Question: I have a little bit problem that displaying list data to TextView in Android. My scenario is I have a with Default One . Inside table row, I has been created new . Then, Four created inside . I adding some default value to this textview. My default value is
> 1, 2014-02-05, S02, 20
Here my code snippet for above scenari0.
'''
<TableLayout
android:layout_width="fill_parent"
android:layout_height="wrap_content"
android:background="@color/sync_history_table_color"
android:id="@+id/history_table"
android:orientation="vertical"
>
<TableRow
android:layout_width="fill_parent"
android:layout_height="wrap_content"
android:orientation="horizontal"
android:paddingTop="1dp"
android:id="@+id/row_start">
<LinearLayout
android:layout_width="fill_parent"
android:layout_height="30dp" android:id="@+id/row_linear" android:layout_weight="1"
android:background="@color/isp_home_color">
<TextView android:layout_width="0dp" android:layout_height="match_parent" android:text="@string/sync_default_no"
android:id="@+id/history_display_no" android:layout_weight="0.165"
android:gravity="center_vertical|left" android:paddingLeft="10dp"
android:textColor="@color/sync_history_text_color"/>
<TextView android:layout_width="0dp"
android:layout_height="match_parent"
android:text="@string/sync_default_date"
android:id="@+id/history_display_date"
android:layout_weight="0.5"
android:layout_gravity="center"
android:gravity="center"
android:textColor="@color/sync_history_text_color"/>
<TextView
android:layout_width="0dp"
android:layout_height="match_parent"
android:text="@string/sync_default_order"
android:id="@+id/history_display_orderid"
android:layout_weight="0.5"
android:layout_gravity="center"
android:gravity="center"
android:textColor="@color/sync_history_text_color"/>
<TextView
android:layout_width="0dp"
android:layout_height="match_parent"
android:text="@string/sync_default_qty"
android:id="@+id/history_display_quantity" android:layout_weight="0.5" android:layout_gravity="center"
android:gravity="center"
android:textColor="@color/sync_history_text_color"/>
</LinearLayout>
</TableRow>
</TableLayout>
'''

Actually, I want to create dynamically , and . Then, I put the list result to add these. The list result come from sqlite db. But, I can't get what I want. Here my code for looping the list and display the result. But, I got my . Please pointing to me how can I get this. Thanks.
Here snippet for display list.
'''
public void displayHistory(){
List<IspHistoryListObject> historyList = sqlaccess.getAllItems();
TableLayout showRow = (TableLayout) findViewById(R.id.history_table);
int count = 0;
for(IspHistoryListObject hl : historyList) {
count++;
TableRow tr = new TableRow(this);
LinearLayout ll = new LinearLayout(this);
ll.setLayoutParams(new LinearLayout.LayoutParams(50,30));
TextView tv_sync_no = new TextView(this);
TextView tv_sync_date = new TextView(this);
TextView tv_sync_orderid = new TextView(this);
TextView tv_sync_qty = new TextView(this);
tv_sync_no.setText(String.valueOf(count));
tv_sync_date.setText(hl.getSyncDate().substring(0,10));
tv_sync_orderid.setText(hl.getSyncOrderIdRef());
tv_sync_qty.setText(String.valueOf(hl.getQty()));
ll.addView(tv_sync_no);
ll.addView(tv_sync_date);
ll.addView(tv_sync_orderid);
ll.addView(tv_sync_qty);
tr.addView(ll);
showRow.addView(tr);
}
}
'''
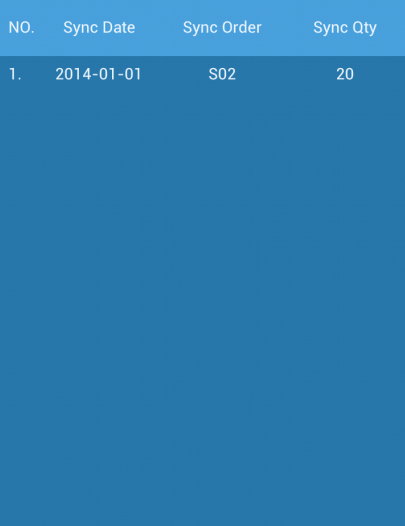
Answer: try this way here I gave sample or demo code you have to modify as per your requirement and still have problem let me know
'''
<?xml version="1.0" encoding="utf-8"?>
<TableLayout xmlns:android="http://schemas.android.com/apk/res/android"
android:id="@+id/tableLayout"
android:layout_width="match_parent"
android:layout_height="match_parent"
android:padding="5dp"
android:orientation="vertical">
</TableLayout>
'''
'''
<?xml version="1.0" encoding="utf-8"?>
<TableRow xmlns:android="http://schemas.android.com/apk/res/android"
android:layout_width="match_parent"
android:layout_height="wrap_content"
android:orientation="horizontal">
<TextView
android:layout_width="0dp"
android:layout_height="wrap_content"
android:id="@+id/history_display_no"
android:layout_weight="0.25"
android:gravity="center"/>
<TextView
android:layout_width="0dp"
android:layout_height="match_parent"
android:id="@+id/history_display_date"
android:layout_weight="0.25"
android:gravity="center"/>
<TextView
android:layout_width="0dp"
android:layout_height="match_parent"
android:id="@+id/history_display_orderid"
android:layout_weight="0.25"
android:gravity="center"/>
<TextView
android:layout_width="0dp"
android:layout_height="match_parent"
android:id="@+id/history_display_quantity"
android:layout_weight="0.25"
android:gravity="center"/>
</TableRow>
'''
'''
public class MyActivity extends Activity {
private TableLayout tableLayout;
@Override
public void onCreate(Bundle savedInstanceState) {
super.onCreate(savedInstanceState);
setContentView(R.layout.table);
tableLayout=(TableLayout)findViewById(R.id.tableLayout);
for (int i=0;i<5;i++){
View tableRow = LayoutInflater.from(this).inflate(R.layout.table_item,null,false);
TextView history_display_no = (TextView) tableRow.findViewById(R.id.history_display_no);
TextView history_display_date = (TextView) tableRow.findViewById(R.id.history_display_date);
TextView history_display_orderid = (TextView) tableRow.findViewById(R.id.history_display_orderid);
TextView history_display_quantity = (TextView) tableRow.findViewById(R.id.history_display_quantity);
history_display_no.setText(""+(i+1));
history_display_date.setText("2014-02-05");
history_display_orderid.setText("S0"+(i+1));
history_display_quantity.setText(""+(20+(i+1)));
tableLayout.addView(tableRow);
}
}
}
'''